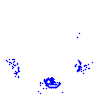
Particle: pion